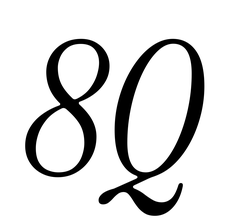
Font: InstrumentSerif-Italic